Field crop: tomato
Growth stage: 1
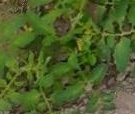
Species: tomato